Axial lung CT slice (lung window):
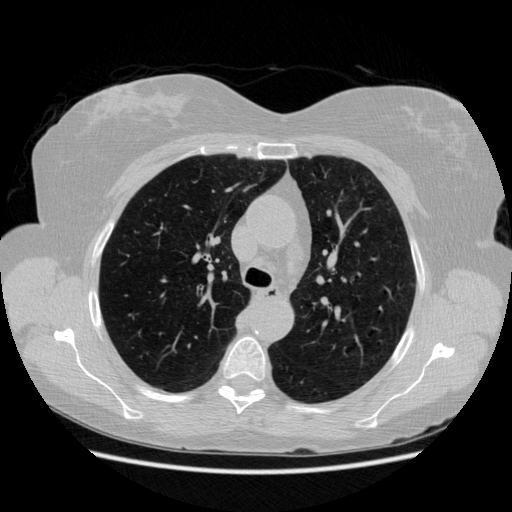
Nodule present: no